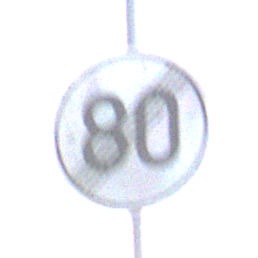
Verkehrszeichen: EndeGeschwindigkeit80
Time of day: SunriseSunset
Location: Outdoor (Nature)
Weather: PartlyCloudy
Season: NotSpecified
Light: Natural